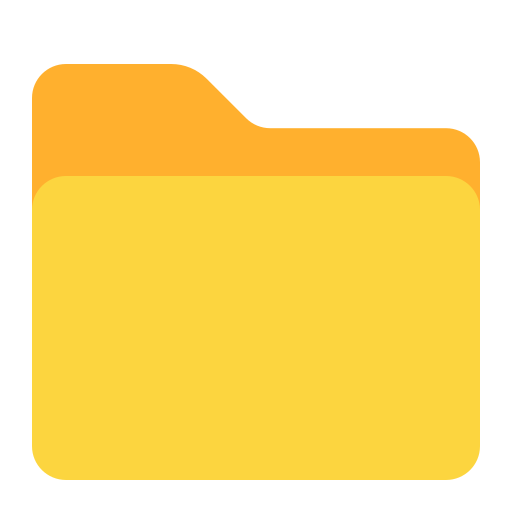
file folder flat